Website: crate-barrel
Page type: customer-info-address
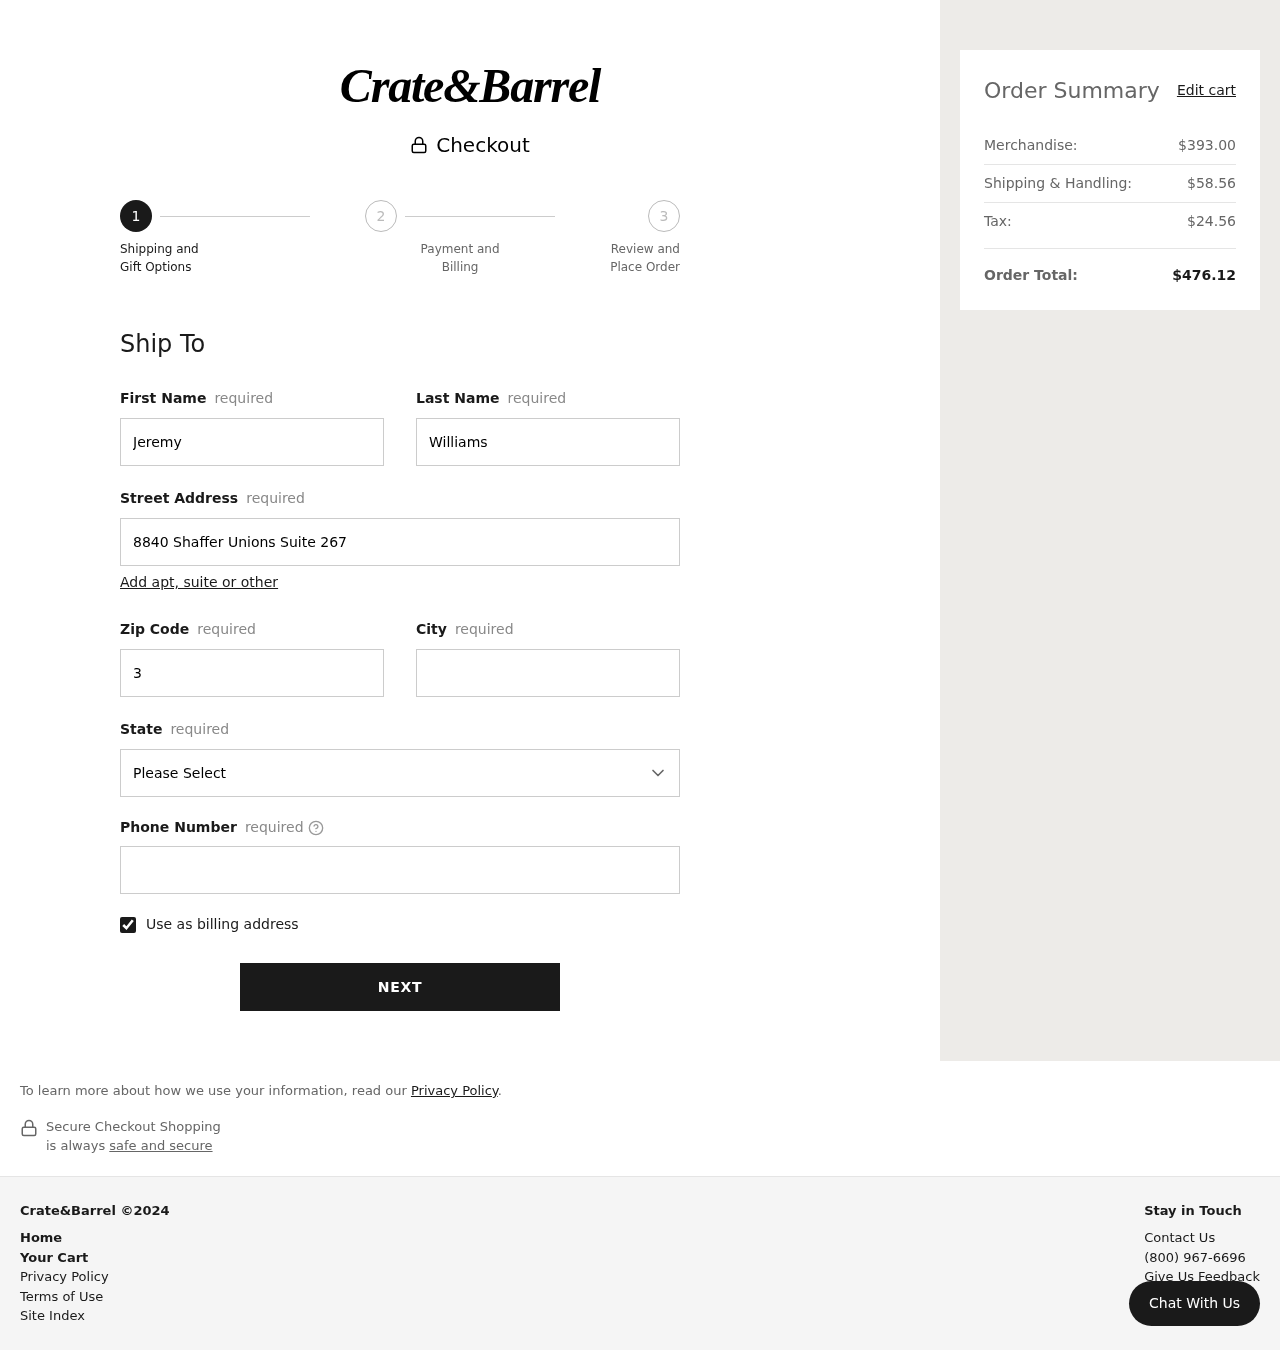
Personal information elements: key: PII_CITY
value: New Stevenside
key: PII_FIRSTNAME
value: Jeremy
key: PII_LASTNAME
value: Williams
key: PII_PHONE
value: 2954869737
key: PII_POSTCODE
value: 30799
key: PII_STATE
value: New York
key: PII_STREET
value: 8840 Shaffer Unions Suite 267
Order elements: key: ORDER_SUBTOTAL
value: $393.00
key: ORDER_SHIPPING_COST
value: $58.56
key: ORDER_TAX
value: $24.56
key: ORDER_TOTAL
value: $476.12